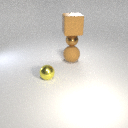
large brown rubber sphere below small brown metal sphere